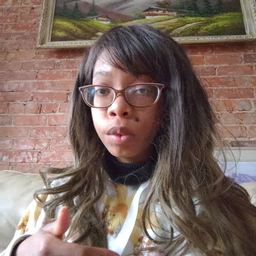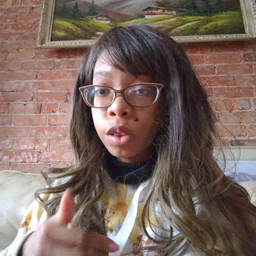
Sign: all